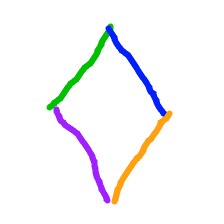
Shape: rhombus